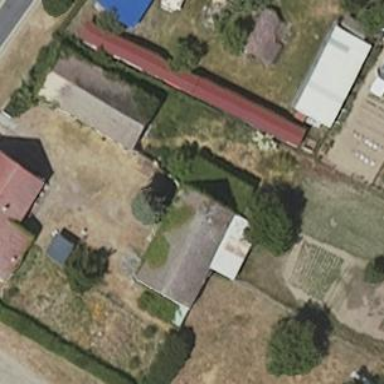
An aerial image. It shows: Shed with flat grey roof.